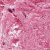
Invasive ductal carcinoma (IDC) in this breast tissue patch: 0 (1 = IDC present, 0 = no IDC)